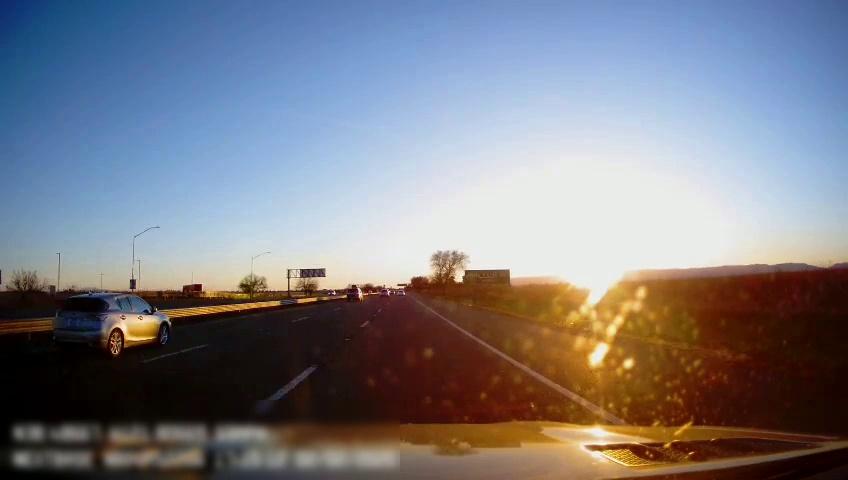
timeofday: Day
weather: Sunny
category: Drivable Space
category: Vehicles | SUV
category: Vehicles | SUV
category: Lanes | Alternate Lane
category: Lanes | Alternate Lane
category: Lanes | Current Lane
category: Lanes | Alternate Lane
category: Traffic | Signs